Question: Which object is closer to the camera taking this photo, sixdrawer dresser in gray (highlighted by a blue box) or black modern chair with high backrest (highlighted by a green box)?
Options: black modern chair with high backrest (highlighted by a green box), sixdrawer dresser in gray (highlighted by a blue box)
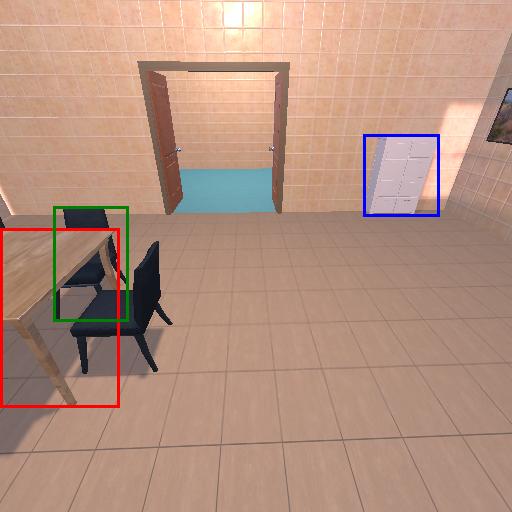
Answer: black modern chair with high backrest (highlighted by a green box)